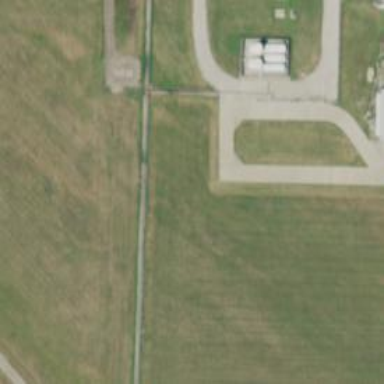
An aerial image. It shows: View of taxiway at the airport.